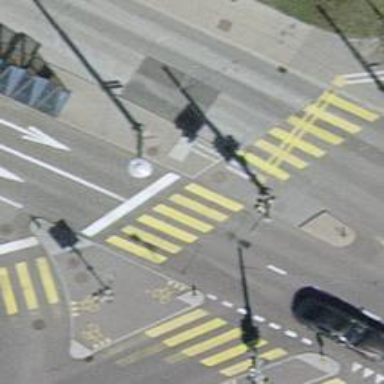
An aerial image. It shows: Crossing with traffic signals.